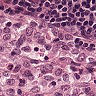
Metastatic tissue present: no